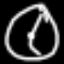
Label: clock